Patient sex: M
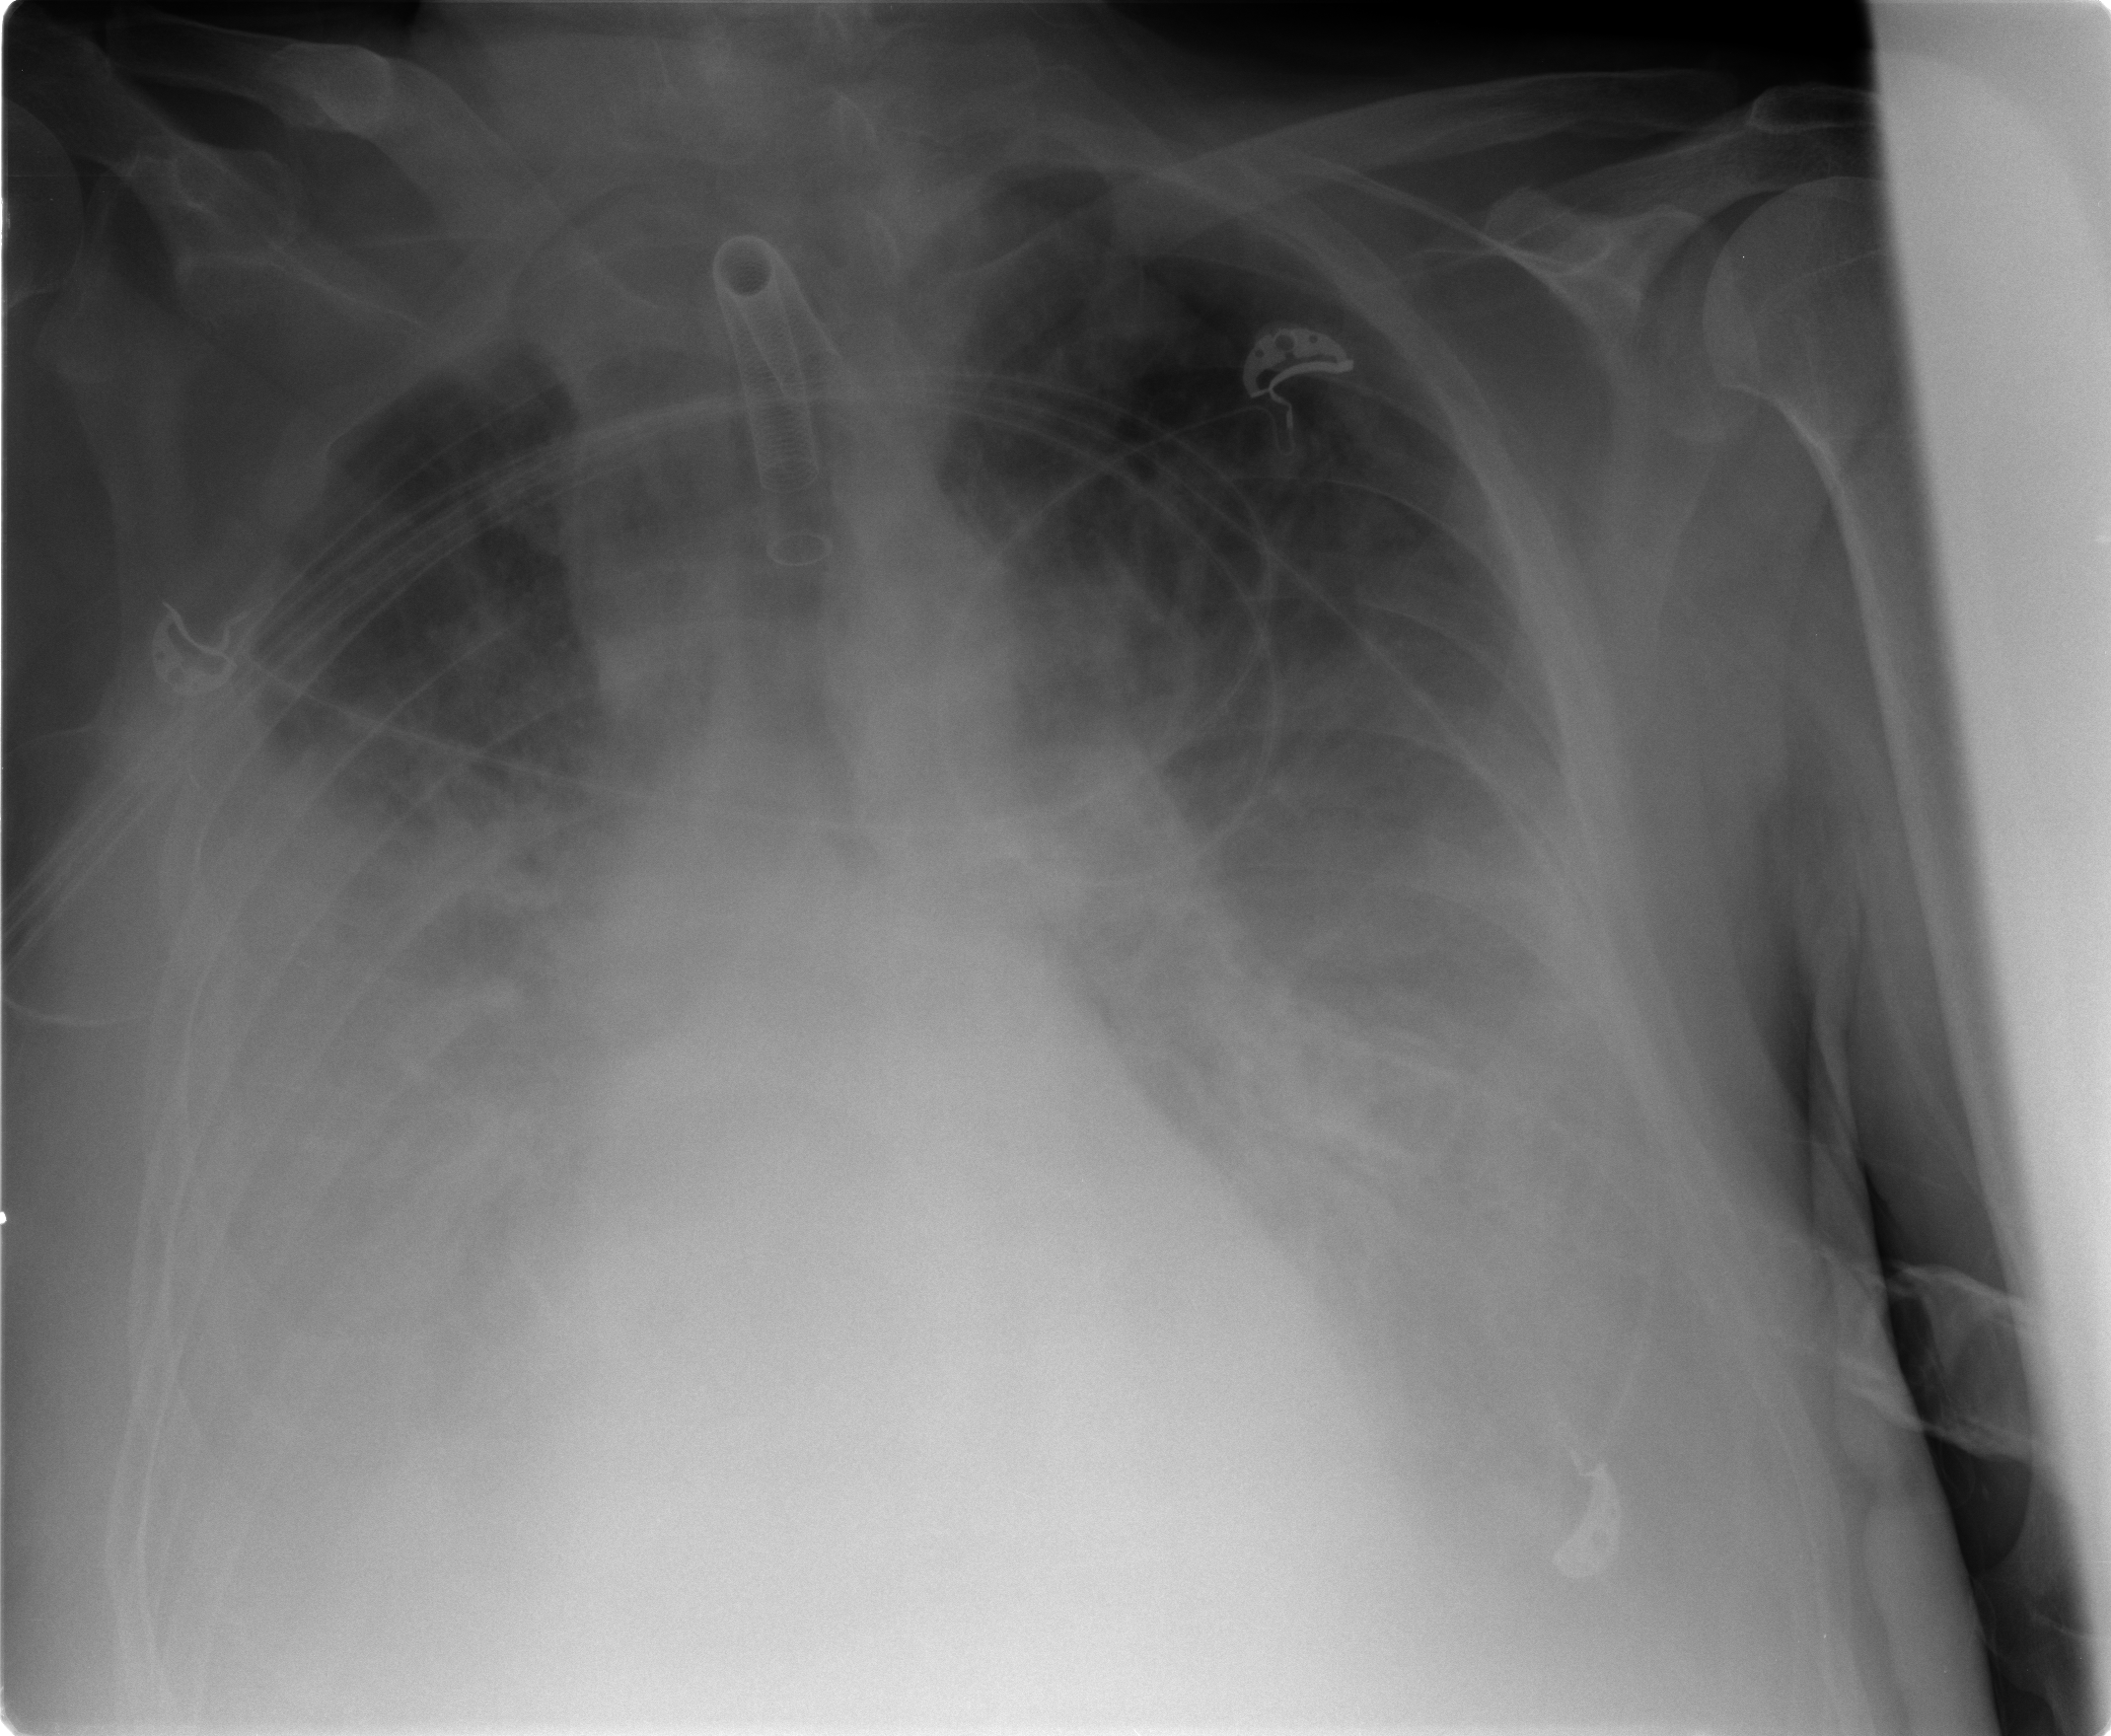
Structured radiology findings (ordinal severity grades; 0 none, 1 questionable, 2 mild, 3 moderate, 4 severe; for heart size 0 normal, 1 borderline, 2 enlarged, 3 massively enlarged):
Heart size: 0
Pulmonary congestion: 2
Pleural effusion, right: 3
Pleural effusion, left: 3
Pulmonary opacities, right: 2
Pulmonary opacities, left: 2
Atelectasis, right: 3
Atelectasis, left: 3